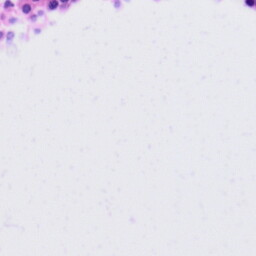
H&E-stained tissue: Tonsil